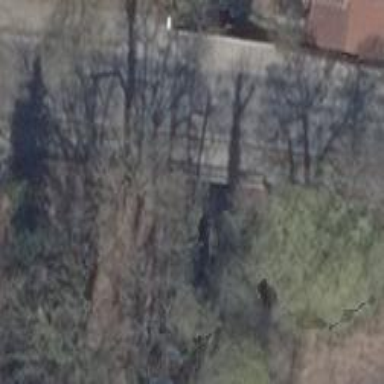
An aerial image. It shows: Sidewalk on bridge.